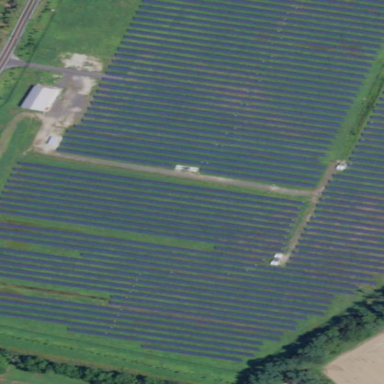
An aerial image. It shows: Solar power plant using photovoltaic technology.